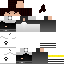
A female human skin with dark skin, wearing brown long hair dressed in a blue hoodie and black pants, featuring a closed mouth.